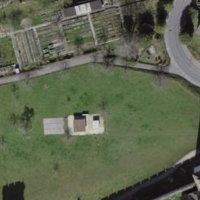
EUNIS habitat code: 53
Species observed at this site:
Phalacrocorax carbo
Larus michahellis
Filipendula ulmaria
Anas platyrhynchos
Passer domesticus
Columba livia
Aruncus dioicus
Coloeus monedula
Primula vulgaris